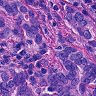
Metastatic tissue present: yes